Question: I am creating a Breakout game using Box2D (of LibGdx if anyone interest). Everything works well until when the ball hits the wall when moving with a very small angle. Please look at the image for details:

I tried to set the wall friction to 0 and restitution to 1, as well as the ball's friction and restitution, but it still move along the wall (I have no World Gravity, and only gave the ball a starting Impulse when it hits the paddle). This also happens to the vertical wall if the angle is small enough, it will lose X velocity.
How can I move the ball the way I expected? If there is no friction, what caused the problem?
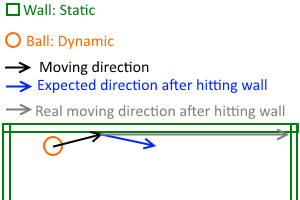
Answer: Try changing the velocity treshold in libgdx.
'''
void World.setVelocityThreshold(float threshold);
float World.getVelocityThreshold();
'''
<URL>